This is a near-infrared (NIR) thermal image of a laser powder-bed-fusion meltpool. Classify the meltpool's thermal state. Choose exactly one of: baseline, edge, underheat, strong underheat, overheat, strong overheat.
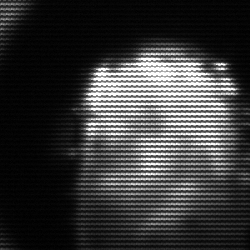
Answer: baseline